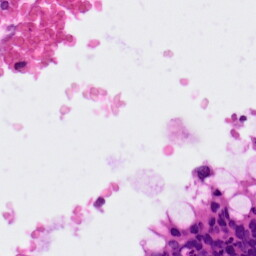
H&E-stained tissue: Colon